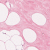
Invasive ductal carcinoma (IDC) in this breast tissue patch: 0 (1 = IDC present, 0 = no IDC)